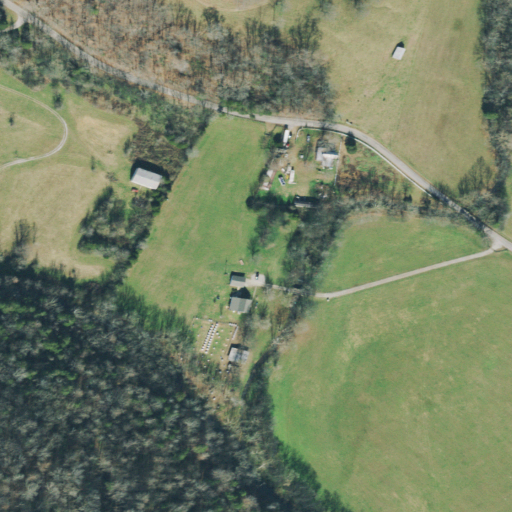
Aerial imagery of valley in Tennessee named Birdsong Hollow containing pasture, deciduous forest, open development, mixed forest, evergreen forest, and low intensity development